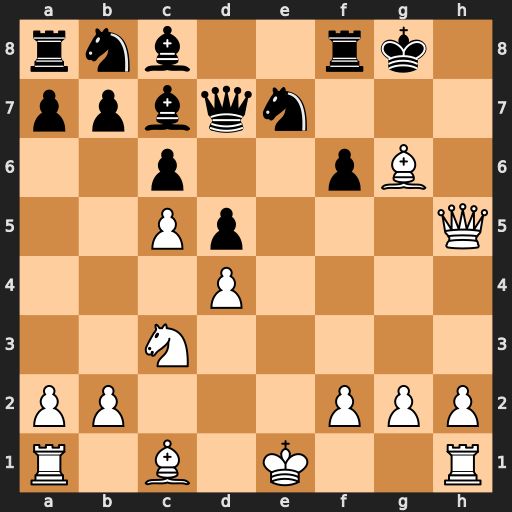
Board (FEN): rnb2rk1/ppbqn3/2p2pB1/2Pp3Q/3P4/2N5/PP3PPP/R1B1K2R
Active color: w
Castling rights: KQ
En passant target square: -
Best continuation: Qh7#